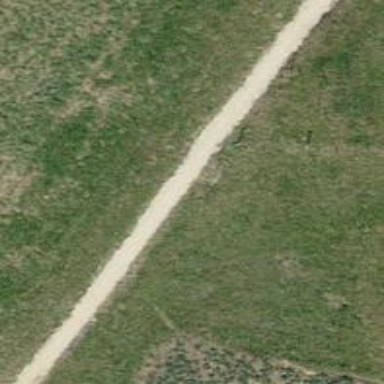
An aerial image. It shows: Compacted path road.